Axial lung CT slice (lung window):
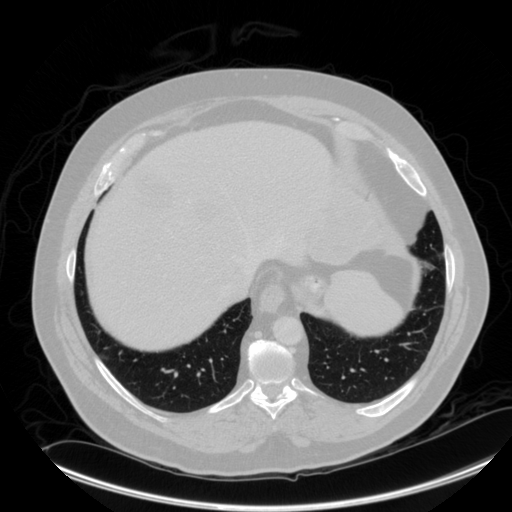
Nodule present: no